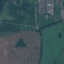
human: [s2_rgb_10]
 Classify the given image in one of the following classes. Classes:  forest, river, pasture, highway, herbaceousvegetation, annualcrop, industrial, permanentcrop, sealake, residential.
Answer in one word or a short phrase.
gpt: Pasture